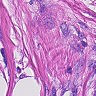
Metastatic tissue present: yes